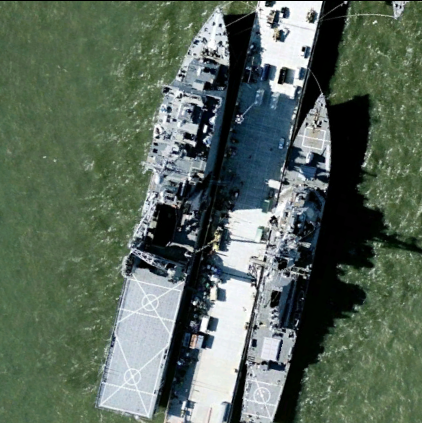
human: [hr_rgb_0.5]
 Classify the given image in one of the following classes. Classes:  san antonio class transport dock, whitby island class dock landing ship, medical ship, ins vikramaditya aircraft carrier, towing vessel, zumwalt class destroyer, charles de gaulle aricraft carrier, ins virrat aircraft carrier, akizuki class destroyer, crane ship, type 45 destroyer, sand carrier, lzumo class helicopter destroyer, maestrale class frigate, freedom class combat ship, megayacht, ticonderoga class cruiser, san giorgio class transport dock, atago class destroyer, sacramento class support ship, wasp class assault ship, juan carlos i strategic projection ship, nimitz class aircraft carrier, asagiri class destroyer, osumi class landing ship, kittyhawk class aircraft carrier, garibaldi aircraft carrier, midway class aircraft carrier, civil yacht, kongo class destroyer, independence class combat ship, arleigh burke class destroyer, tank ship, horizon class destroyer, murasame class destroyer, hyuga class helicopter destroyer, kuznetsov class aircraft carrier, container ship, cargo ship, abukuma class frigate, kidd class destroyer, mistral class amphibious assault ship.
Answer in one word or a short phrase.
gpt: Whitby Island class dock landing ship